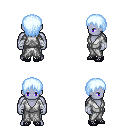
a pixel art fantasy rpg character, male body template, dark elf, purple skin, white robe, magenta pants, white cyan plain hairstyle, white cloth bandages, ghillies, four views (front, back, left, right), 2x2 character sprite sheet, small pixel art, hard edges, no anti-aliasing